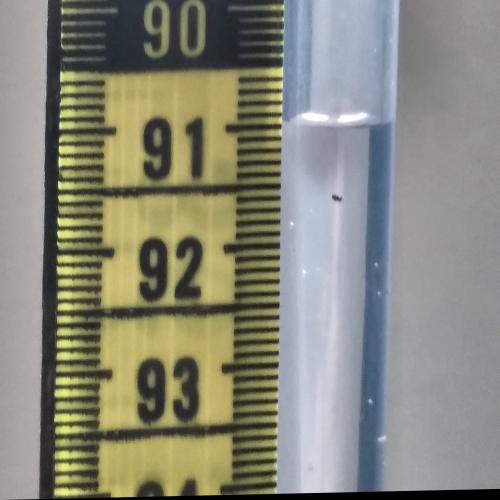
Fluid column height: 91.0 cm